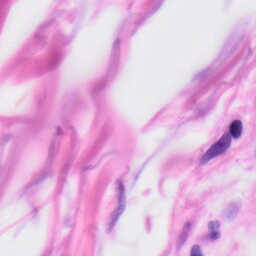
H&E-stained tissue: Skin